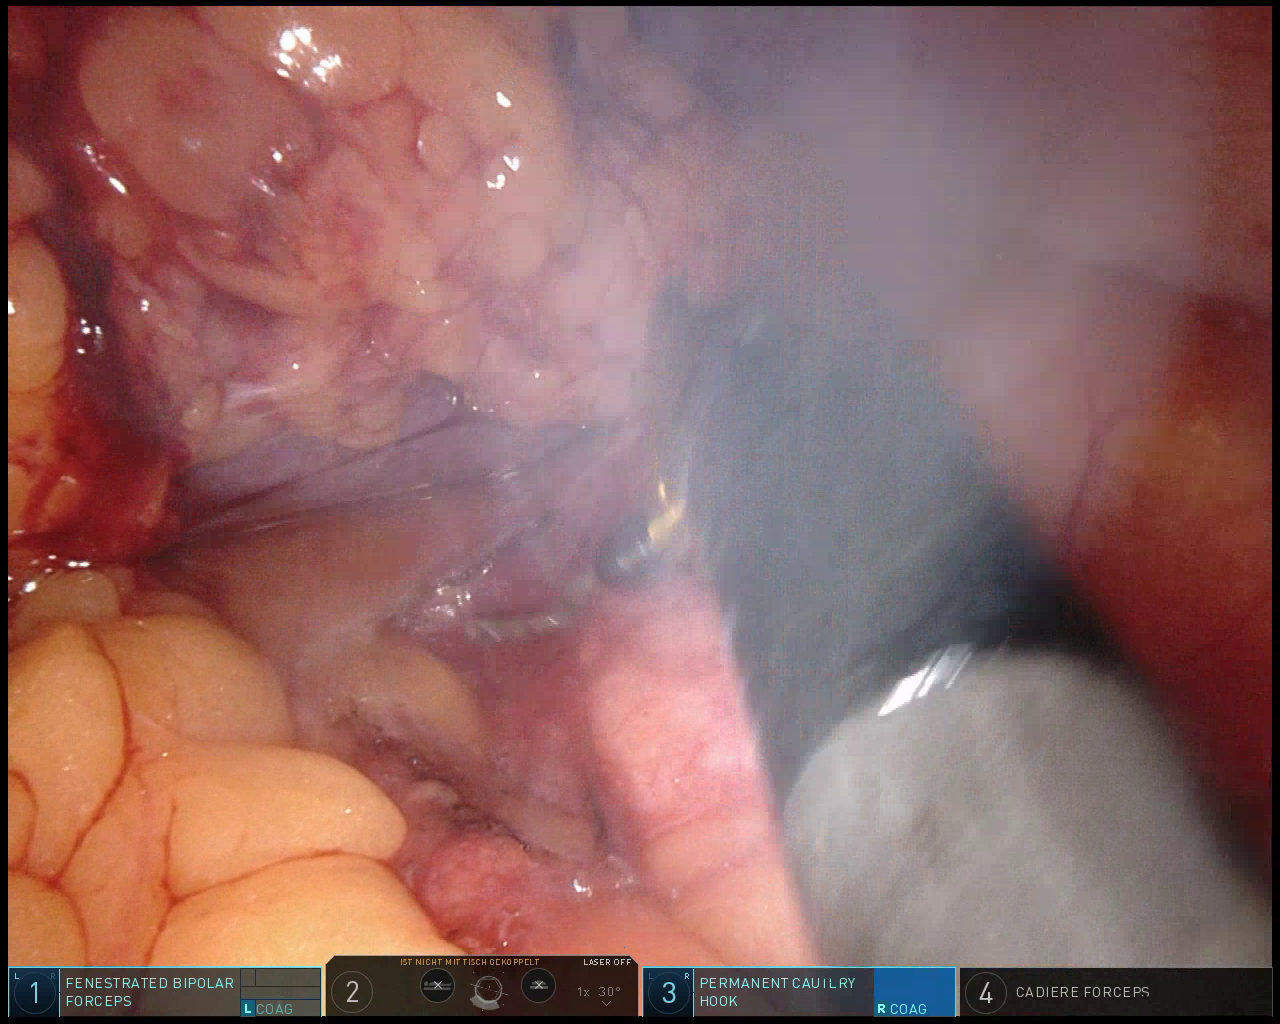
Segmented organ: spleen
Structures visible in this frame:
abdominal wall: yes
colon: yes
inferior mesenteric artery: no
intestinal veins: no
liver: no
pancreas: no
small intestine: no
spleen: yes
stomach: no
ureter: no
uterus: no
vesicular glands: no